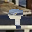
Label: 9